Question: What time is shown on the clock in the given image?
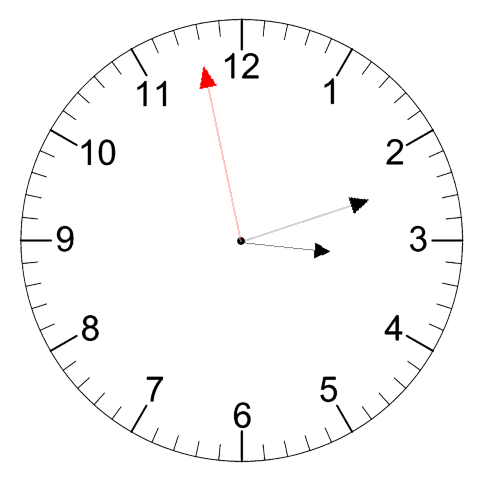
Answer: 03:11:58